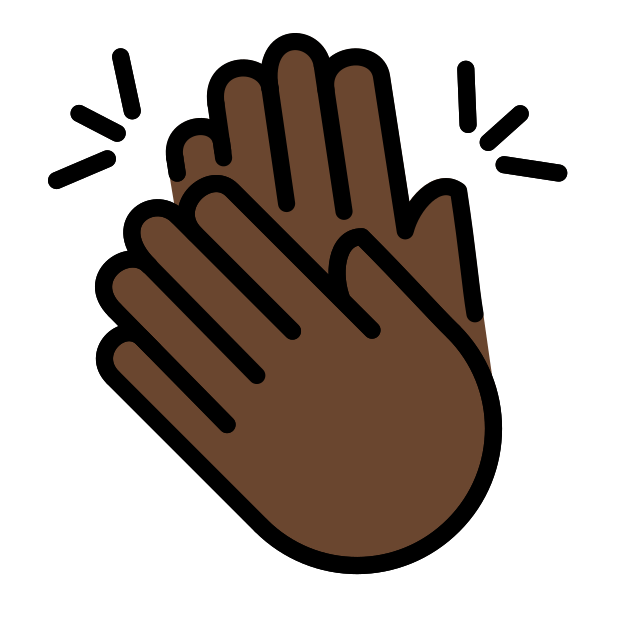
clapping hands: dark skin tone